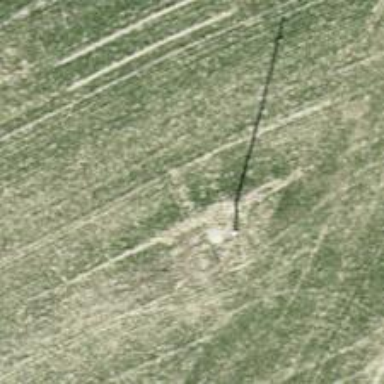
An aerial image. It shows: Power pole.